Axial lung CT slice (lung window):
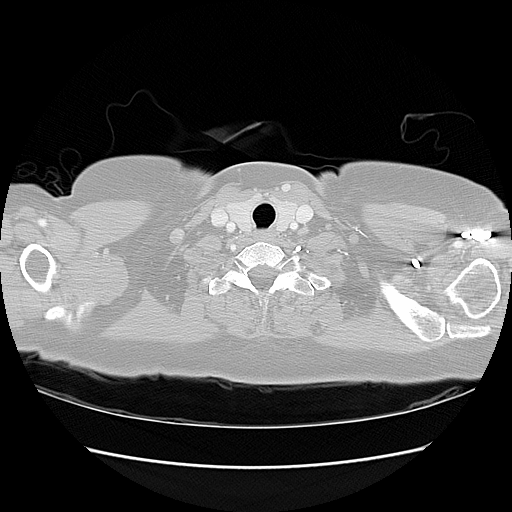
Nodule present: no